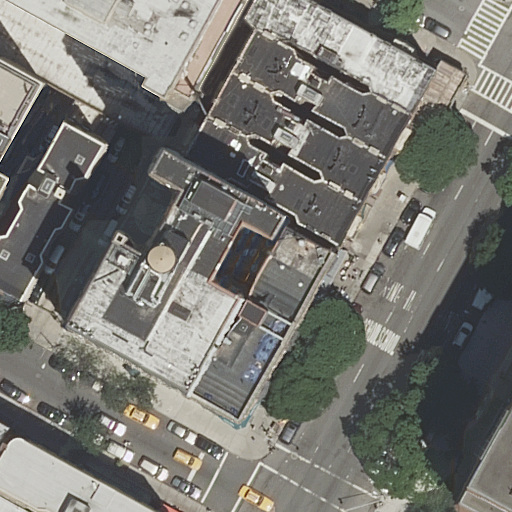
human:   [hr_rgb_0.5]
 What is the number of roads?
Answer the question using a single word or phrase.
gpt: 4

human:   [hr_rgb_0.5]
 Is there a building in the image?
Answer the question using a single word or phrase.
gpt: yes

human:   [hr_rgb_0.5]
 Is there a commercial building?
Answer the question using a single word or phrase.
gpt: no

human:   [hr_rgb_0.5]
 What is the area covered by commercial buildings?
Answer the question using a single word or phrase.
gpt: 0m2

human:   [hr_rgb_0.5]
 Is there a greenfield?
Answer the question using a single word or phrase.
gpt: no

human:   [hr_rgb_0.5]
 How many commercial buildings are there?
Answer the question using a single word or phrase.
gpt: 0

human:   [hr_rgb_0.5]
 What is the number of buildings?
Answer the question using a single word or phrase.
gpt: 13

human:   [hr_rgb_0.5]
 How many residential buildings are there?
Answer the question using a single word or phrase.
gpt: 13

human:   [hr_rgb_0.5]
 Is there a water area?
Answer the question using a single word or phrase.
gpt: no

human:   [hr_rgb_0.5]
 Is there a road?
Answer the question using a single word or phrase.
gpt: yes

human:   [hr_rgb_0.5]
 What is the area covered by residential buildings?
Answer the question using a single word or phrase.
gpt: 4942m2

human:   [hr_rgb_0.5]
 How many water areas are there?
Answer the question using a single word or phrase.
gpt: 0

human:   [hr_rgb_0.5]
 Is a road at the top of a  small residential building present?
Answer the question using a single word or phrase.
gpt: yes

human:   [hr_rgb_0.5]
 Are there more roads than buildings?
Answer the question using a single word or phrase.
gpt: no

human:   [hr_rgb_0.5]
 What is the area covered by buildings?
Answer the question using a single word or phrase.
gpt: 4942m2

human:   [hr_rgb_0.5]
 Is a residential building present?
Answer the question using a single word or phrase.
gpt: yes

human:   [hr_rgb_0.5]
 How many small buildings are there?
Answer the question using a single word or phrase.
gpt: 4

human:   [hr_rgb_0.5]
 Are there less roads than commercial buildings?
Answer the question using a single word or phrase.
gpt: no

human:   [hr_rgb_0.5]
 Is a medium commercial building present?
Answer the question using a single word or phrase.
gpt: no

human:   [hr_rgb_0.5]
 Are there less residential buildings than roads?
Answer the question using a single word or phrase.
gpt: no

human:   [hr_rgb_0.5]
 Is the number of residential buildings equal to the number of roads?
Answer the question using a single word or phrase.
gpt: no

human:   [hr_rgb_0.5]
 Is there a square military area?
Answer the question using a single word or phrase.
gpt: no

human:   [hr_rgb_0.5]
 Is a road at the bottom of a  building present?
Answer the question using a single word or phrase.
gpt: yes

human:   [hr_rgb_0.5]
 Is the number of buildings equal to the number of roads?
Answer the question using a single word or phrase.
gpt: no

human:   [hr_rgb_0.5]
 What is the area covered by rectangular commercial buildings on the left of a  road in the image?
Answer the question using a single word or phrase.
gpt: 0m2

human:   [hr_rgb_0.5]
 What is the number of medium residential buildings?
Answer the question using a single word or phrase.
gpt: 7

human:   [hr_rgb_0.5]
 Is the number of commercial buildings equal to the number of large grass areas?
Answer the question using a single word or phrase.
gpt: yes

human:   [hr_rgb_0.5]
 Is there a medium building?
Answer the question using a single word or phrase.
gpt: yes

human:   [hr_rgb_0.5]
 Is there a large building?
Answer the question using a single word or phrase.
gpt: yes

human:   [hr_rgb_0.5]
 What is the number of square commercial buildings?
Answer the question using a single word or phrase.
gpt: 0

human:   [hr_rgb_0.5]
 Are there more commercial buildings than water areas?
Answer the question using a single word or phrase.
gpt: no

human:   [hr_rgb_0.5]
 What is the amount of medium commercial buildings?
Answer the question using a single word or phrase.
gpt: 0

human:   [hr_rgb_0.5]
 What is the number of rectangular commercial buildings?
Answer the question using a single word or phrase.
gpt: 0

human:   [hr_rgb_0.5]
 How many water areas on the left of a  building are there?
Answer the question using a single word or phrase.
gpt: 0

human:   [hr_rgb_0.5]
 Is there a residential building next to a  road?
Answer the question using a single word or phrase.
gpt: yes

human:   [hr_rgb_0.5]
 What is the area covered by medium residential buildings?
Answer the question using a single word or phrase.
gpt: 1913m2

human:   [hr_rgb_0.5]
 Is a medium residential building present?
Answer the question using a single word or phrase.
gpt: yes

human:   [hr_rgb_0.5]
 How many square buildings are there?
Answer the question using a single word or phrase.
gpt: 0

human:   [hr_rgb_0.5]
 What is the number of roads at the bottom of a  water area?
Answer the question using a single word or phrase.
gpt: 0

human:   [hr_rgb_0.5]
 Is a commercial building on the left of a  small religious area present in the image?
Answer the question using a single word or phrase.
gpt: no

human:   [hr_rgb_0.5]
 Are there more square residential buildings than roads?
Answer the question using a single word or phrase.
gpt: no

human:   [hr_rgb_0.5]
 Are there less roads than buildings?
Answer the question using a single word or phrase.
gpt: yes

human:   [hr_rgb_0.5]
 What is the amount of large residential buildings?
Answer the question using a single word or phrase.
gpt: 2

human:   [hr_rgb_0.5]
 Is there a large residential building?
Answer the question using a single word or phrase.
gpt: yes

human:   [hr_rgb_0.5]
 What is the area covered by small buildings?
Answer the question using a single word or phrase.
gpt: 63m2

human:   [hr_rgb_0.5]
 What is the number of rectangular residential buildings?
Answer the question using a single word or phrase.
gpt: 6

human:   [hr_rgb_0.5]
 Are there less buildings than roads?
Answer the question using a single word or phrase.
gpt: no

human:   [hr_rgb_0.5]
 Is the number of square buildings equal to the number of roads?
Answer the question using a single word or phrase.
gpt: no

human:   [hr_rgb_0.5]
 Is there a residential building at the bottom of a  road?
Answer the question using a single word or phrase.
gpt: yes

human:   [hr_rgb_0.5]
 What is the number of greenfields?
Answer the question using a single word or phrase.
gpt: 0

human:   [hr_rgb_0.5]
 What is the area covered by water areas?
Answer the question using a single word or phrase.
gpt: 0m2

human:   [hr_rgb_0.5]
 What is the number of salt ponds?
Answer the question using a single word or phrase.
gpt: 0

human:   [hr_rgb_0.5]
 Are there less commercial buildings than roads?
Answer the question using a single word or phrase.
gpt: yes

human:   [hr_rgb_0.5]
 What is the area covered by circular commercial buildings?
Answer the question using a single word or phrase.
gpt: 0m2

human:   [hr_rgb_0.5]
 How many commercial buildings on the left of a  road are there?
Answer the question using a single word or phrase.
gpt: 0

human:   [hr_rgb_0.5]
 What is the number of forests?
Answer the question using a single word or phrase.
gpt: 0

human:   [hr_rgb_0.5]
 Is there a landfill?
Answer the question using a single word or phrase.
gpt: no

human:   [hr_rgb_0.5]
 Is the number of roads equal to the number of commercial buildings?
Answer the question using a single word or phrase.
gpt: no

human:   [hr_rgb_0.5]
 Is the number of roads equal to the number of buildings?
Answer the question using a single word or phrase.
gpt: no

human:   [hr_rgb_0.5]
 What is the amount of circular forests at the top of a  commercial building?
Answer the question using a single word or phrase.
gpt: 0

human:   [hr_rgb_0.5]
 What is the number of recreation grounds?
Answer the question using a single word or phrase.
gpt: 0

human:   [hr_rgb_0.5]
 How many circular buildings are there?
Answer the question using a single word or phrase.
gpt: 0

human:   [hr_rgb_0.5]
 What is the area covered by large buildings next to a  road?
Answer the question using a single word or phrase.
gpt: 2965m2

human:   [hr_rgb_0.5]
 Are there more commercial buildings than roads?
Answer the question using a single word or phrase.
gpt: no